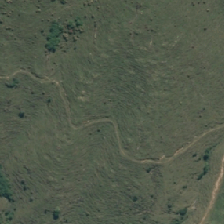
Land cover: high_producing_grassland